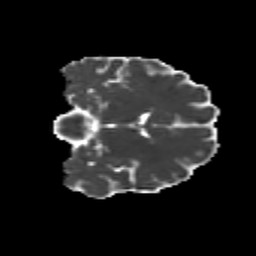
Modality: MD
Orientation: coronal
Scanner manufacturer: siemens
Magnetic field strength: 3 T
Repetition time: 9.2 s
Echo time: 0.084 s